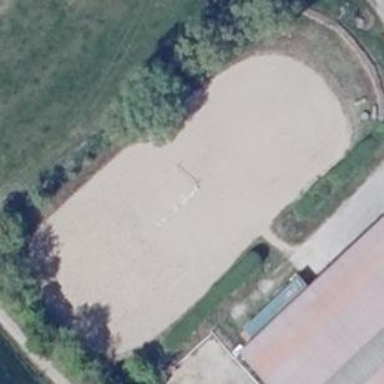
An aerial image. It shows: Equestrian pitch used for leisure and sports activities.